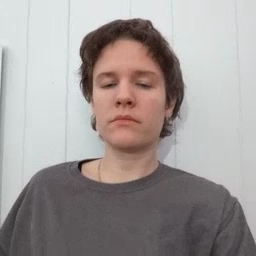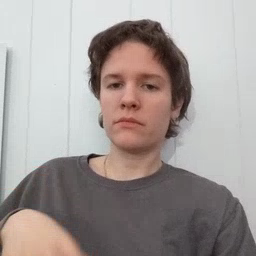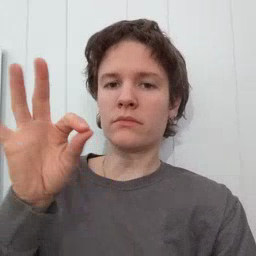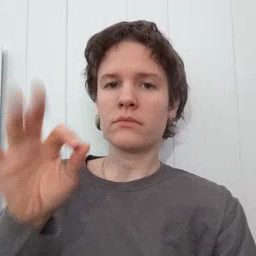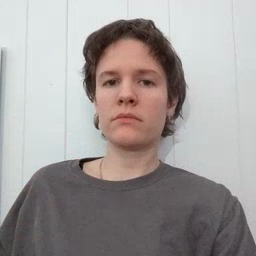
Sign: find